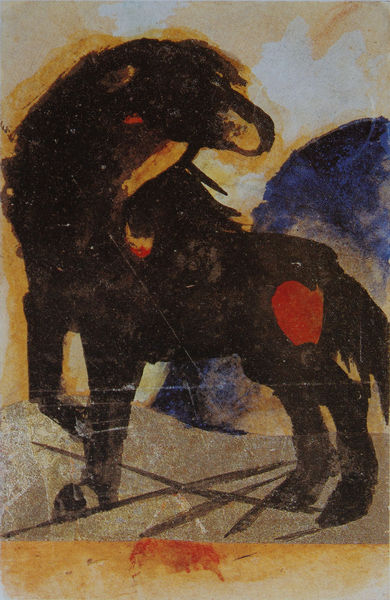
Titel: Schwarzes Pferdchen
Künstler: Franz Marc
Standort: Berlin
Institution: Staatliche Museen zu Berlin, Kupferstichkabinett
Schlagwörter: berg, blau, dunkel, feuer, gemälde, himmel, kampf, kopf, mann, schatten, weiß, wolken, wunde, aquarell, gelb, impressionismus, landschaft, bewegung, braun, bunt, grau, hell, hintergrund, licht, ohr, orange, schwarz, skizze, straße, vordergrund, zeichnung, blick, hund, rot, tier, weg, beige, expressionismus, fauves, flächig, hochformat, malerei, augen, gesicht, stehen, tod, tot, bild, hals, schauen, feld, hügel, wind, brücke, sonne, boden, pferd, pferde, pony, reiter, beine, fell, huf, hufe, mähne, rappe, schwanz, schweif, ornage, bein, farbig, studie, moderne, abstrakt, afrika, fläche, flächen, modern, farbe, graphik, linien, drehen, angst, schlacht, duktus, striche, surreal, impression, blut, stolz, kreuz, münchen, linie, farbfläche, form, druck, lithographie, stich, schwert, schwerter, strich, verletzt, stand, entwurf, hufen, franz, tinte, fleck, flecken, ponny, ross, schmerz, maul, tierbildnis, nüstern, umschauen, wut, löwe, speer, hans, rappen, postkarte, verletzung, drehung, kruppe, stier, blauer reiter, kandinsky, auf, grundfarben, abstarkt, franz marc, marc, mächtig, wendung, blaue reiter, raubtier, umdrehen, anheben, wenden, nordafrika, felck, hafflinge, hafflinger, les fauves, roter fleck, rückwendung, tiebildnis, umwenden, umsehen, zurückschauen, bgelb, mächtg, speet, leitpferd